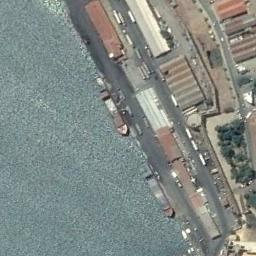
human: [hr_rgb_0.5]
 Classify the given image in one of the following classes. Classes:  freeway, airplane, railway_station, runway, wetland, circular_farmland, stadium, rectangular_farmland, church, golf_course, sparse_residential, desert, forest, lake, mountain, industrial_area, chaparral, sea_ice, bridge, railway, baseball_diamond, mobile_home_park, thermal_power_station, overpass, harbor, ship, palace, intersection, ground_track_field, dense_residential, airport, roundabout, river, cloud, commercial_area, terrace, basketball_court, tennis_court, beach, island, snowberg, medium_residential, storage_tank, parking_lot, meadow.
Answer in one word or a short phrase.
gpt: ship